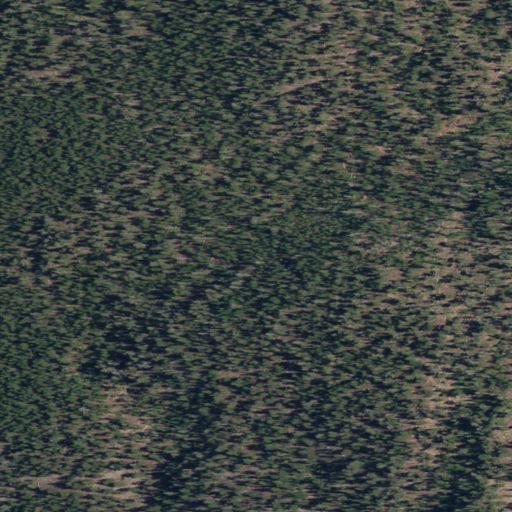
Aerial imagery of mountain in Idaho named Snow Creek Butte containing evergreen forest and grassland